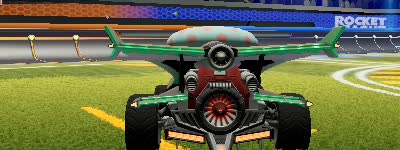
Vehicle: aftershock